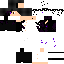
A female human skin with dark skin, wearing brown long hair dressed in a blue hoodie and black pants, featuring a closed mouth.